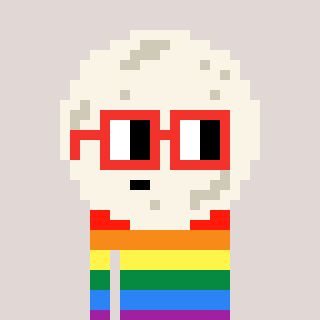
a pixel art character with square red glasses, a moon-shaped head and a magenta-colored body on a warm background